Question: I want to see the contents of a byte array, but Reflector don't show them. Why? Is this due to some technical limitation, or is just a feature not implemented by Reflector?
Is there any other tool which I can use to do this?

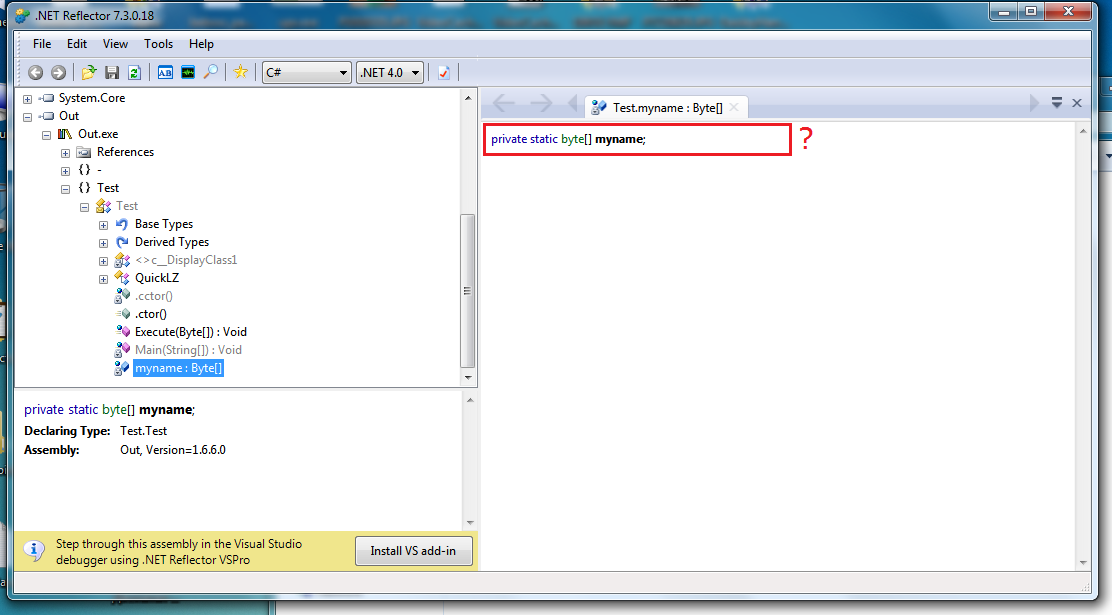
Answer: Static members are initialized in the class' static constructor as far as the CLR is concerned.
If you disassemble the '.cctor()' method, you should see the assignment to 'myname'.